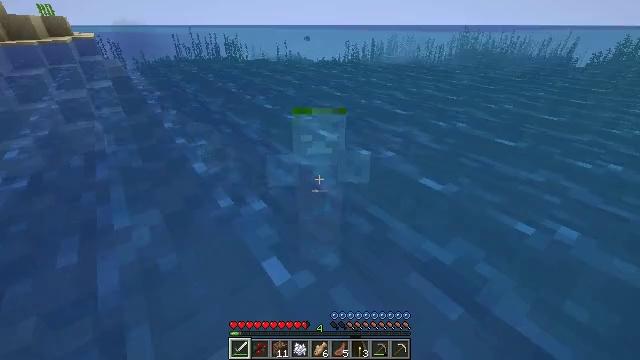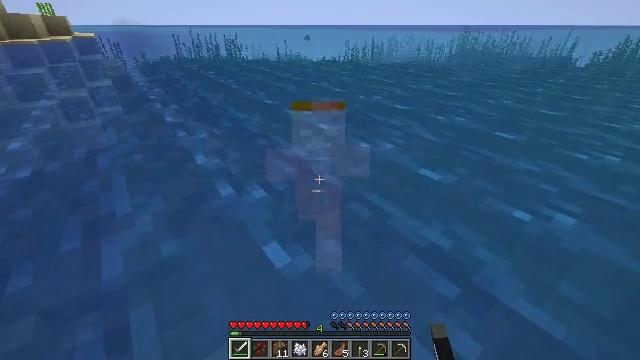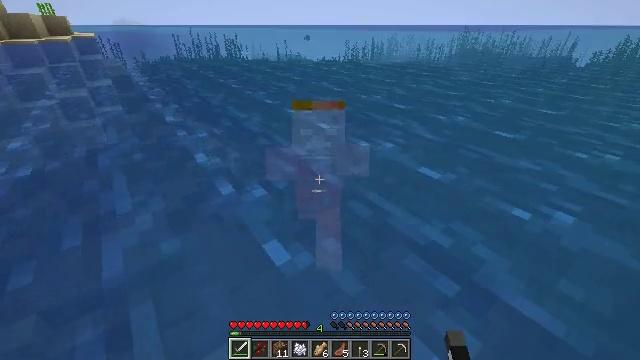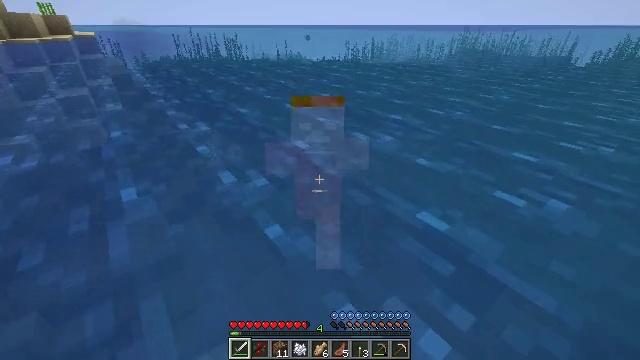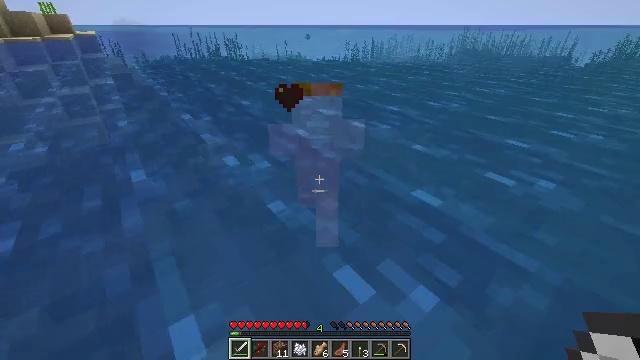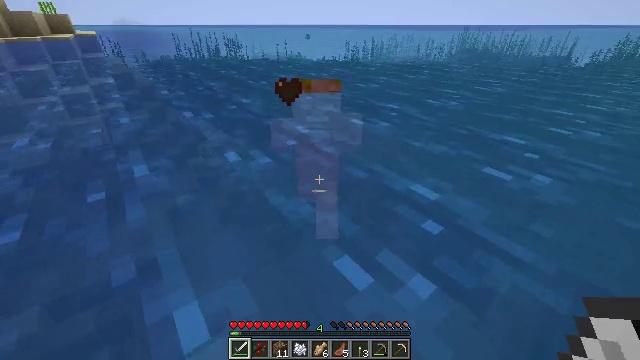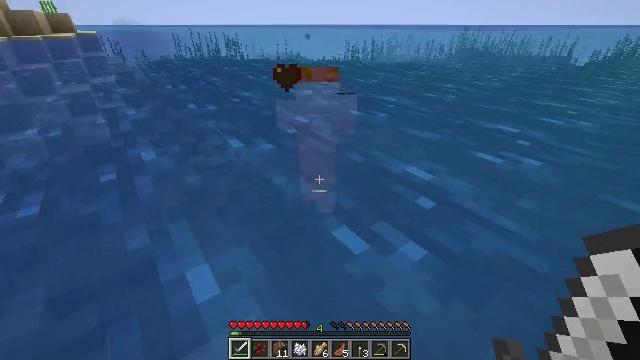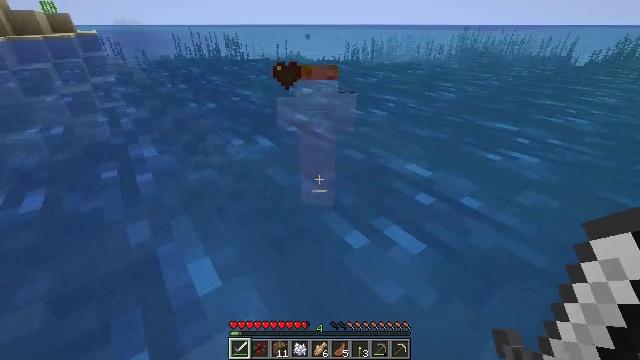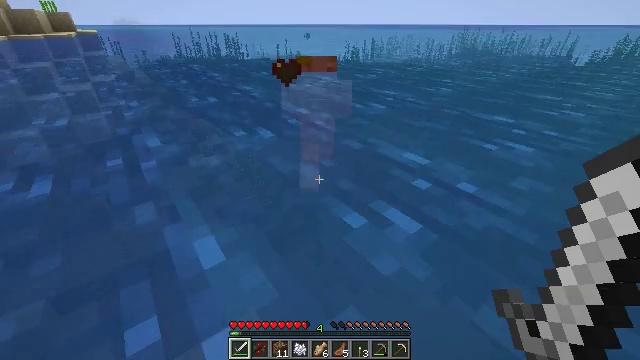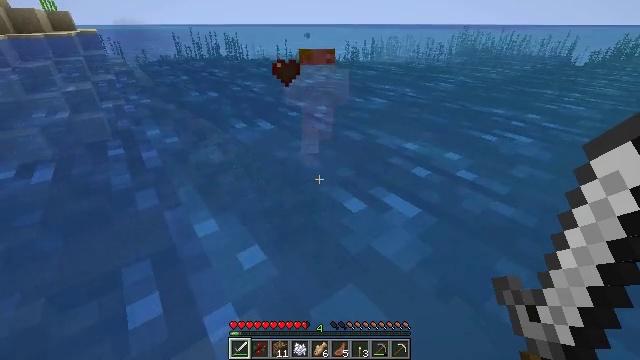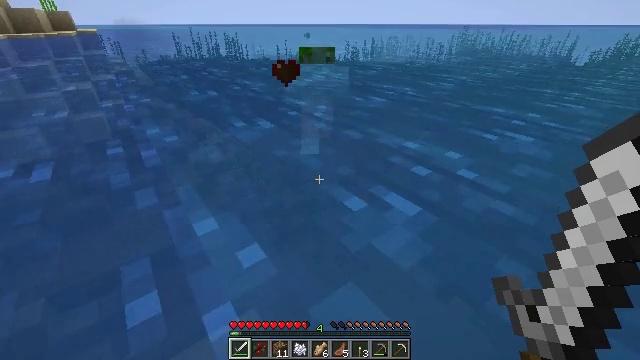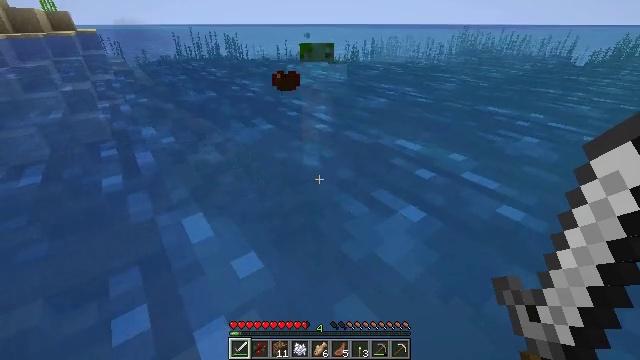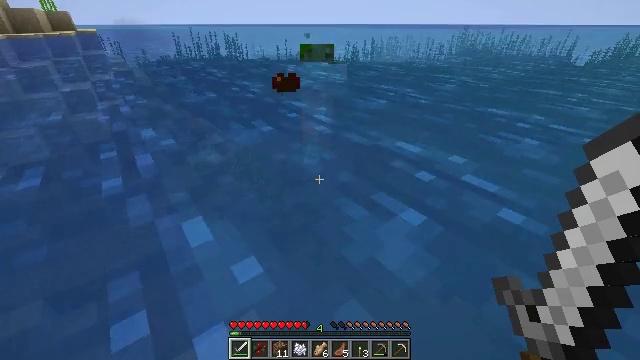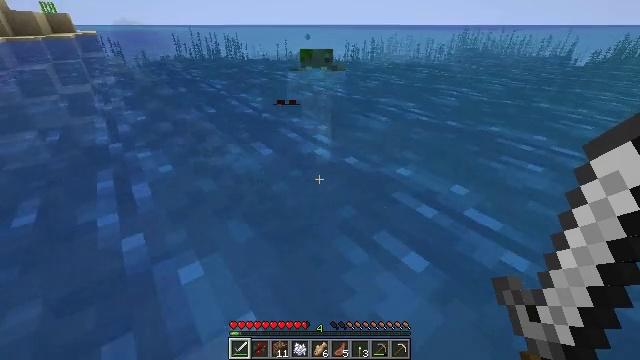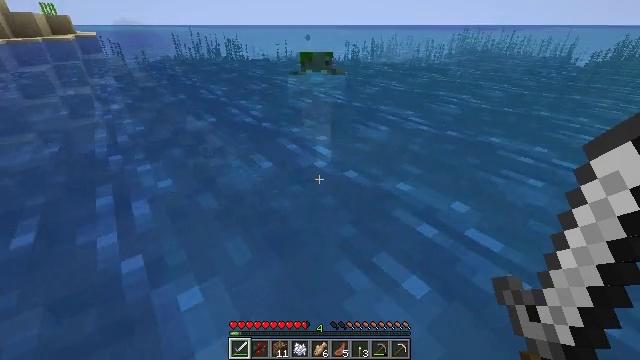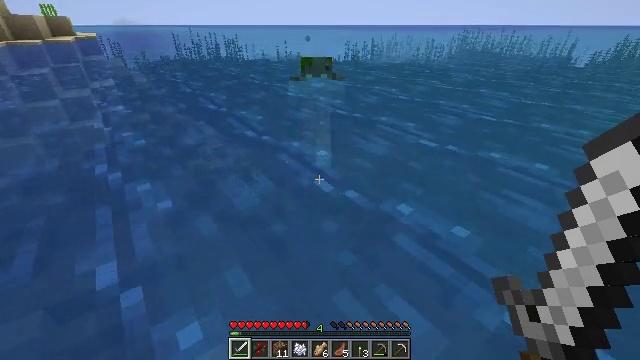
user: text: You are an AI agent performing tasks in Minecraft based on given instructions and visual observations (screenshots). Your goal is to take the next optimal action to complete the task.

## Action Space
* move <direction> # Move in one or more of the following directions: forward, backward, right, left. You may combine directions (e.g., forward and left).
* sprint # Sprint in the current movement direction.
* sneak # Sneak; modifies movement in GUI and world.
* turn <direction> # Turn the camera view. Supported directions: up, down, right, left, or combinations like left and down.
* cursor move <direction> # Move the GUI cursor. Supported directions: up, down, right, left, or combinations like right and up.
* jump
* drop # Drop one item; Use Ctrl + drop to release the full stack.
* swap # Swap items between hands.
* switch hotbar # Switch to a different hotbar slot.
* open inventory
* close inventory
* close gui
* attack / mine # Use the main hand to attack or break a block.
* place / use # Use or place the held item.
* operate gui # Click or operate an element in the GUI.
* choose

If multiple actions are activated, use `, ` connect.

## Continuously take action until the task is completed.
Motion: motion action
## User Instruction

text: Hunt the drowned.
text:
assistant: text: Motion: move back
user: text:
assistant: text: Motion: move back
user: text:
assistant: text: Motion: move back
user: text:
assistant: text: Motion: move back
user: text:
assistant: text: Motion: move back
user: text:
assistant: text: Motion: no_op
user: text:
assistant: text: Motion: no_op
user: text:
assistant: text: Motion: no_op
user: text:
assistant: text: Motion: move forward
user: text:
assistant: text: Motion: move forward
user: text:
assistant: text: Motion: move forward, jump
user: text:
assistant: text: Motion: move forward, jump
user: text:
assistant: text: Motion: move forward, jump
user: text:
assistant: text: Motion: move forward, jump
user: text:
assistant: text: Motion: move forward, jump
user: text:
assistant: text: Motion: move forward, jump
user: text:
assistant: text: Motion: move forward, jump
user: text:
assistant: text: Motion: move forward, jump
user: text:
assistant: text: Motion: move forward, jump
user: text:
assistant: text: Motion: move forward
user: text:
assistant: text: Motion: move forward
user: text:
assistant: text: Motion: move forward
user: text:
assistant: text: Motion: move forward
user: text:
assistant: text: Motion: move forward
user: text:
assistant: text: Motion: move forward
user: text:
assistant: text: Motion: move forward
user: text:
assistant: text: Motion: move forward
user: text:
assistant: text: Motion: move forward
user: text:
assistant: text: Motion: move forward
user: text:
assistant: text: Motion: move forward